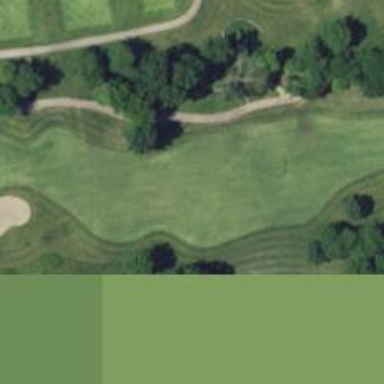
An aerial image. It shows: View of golf hole.